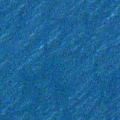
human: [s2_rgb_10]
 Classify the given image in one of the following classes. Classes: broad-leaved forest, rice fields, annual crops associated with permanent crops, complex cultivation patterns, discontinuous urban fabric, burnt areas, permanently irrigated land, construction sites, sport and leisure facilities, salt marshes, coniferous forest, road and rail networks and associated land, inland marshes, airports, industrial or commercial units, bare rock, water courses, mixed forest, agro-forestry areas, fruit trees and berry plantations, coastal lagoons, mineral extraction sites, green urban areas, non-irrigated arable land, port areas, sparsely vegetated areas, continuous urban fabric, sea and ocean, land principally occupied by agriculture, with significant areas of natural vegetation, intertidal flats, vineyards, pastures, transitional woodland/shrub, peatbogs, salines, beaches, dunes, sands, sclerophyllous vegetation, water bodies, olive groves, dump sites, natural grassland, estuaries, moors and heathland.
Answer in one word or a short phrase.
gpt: sea and ocean